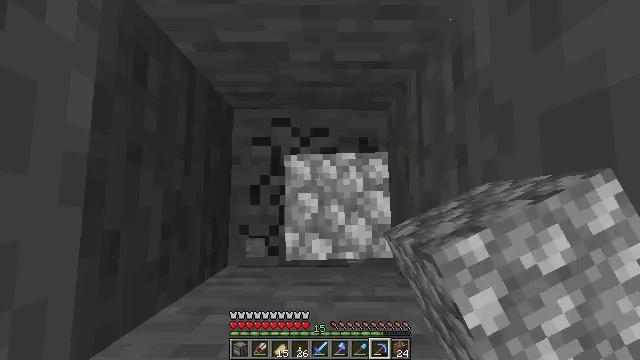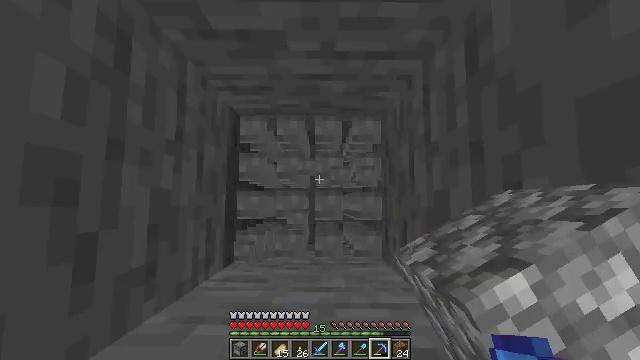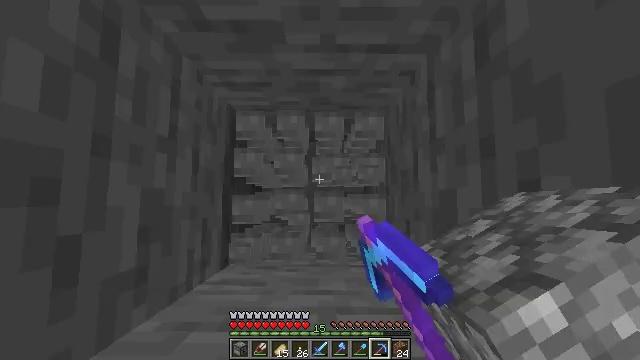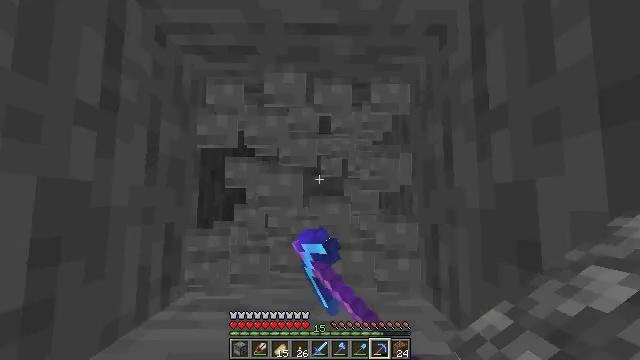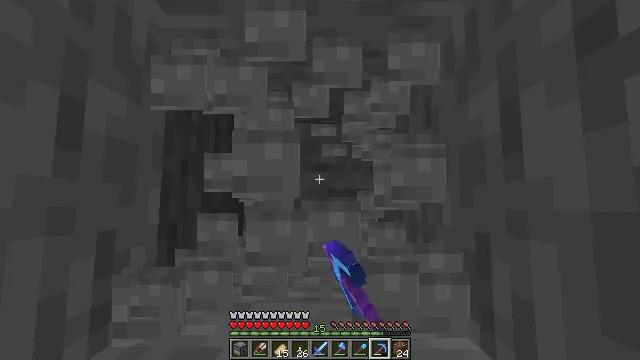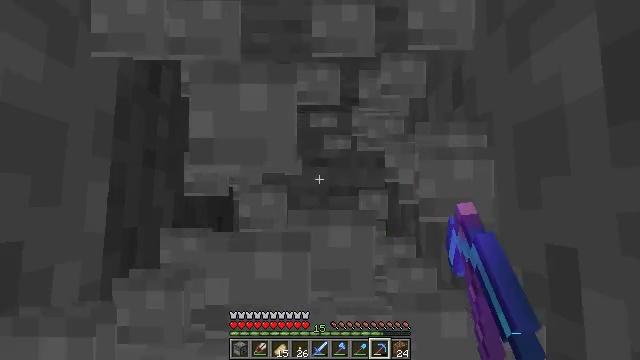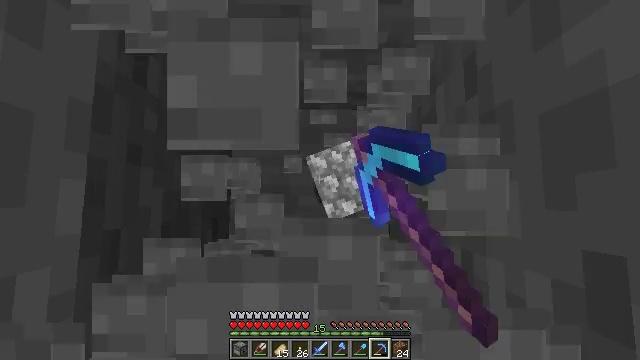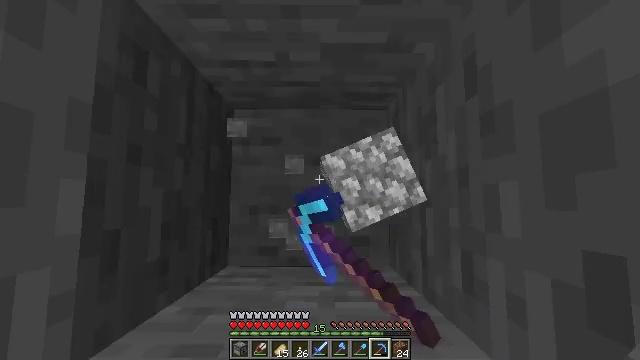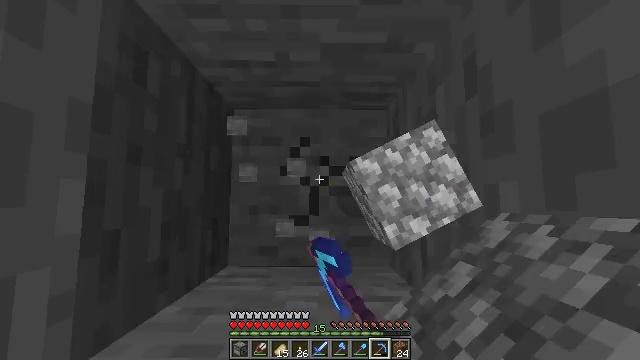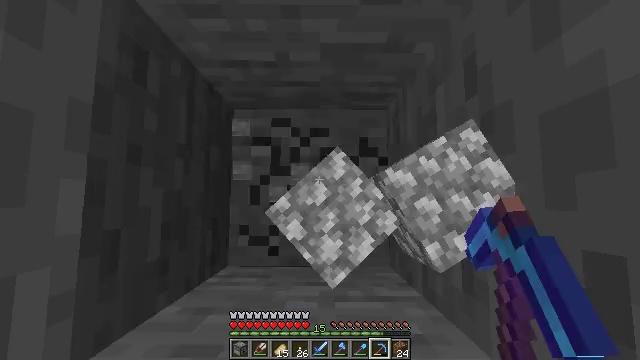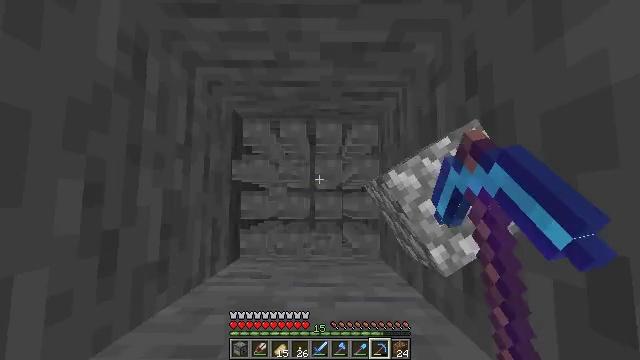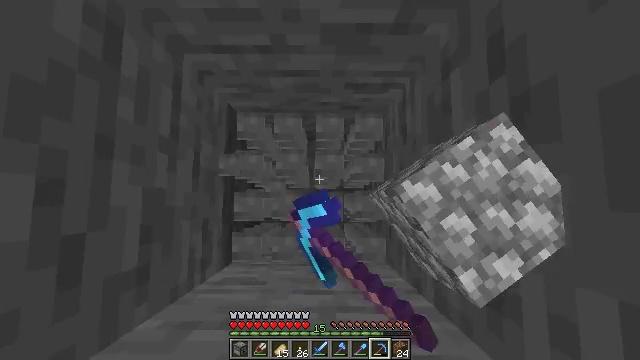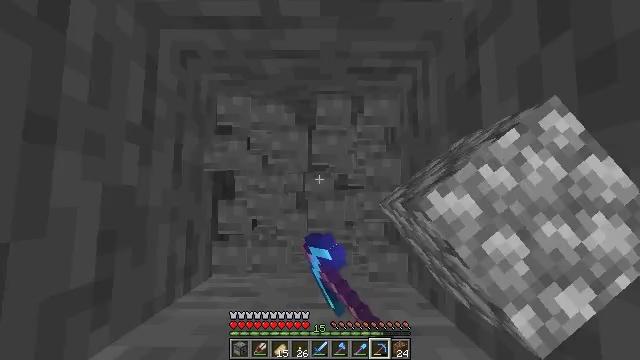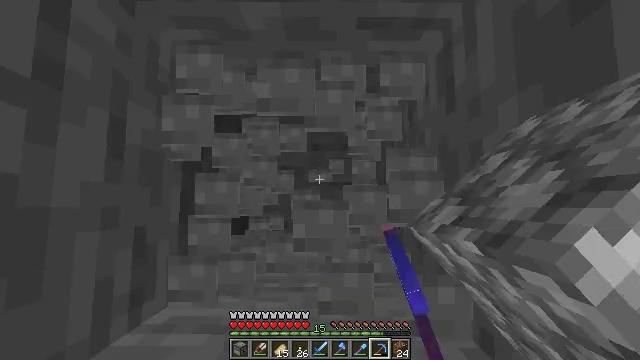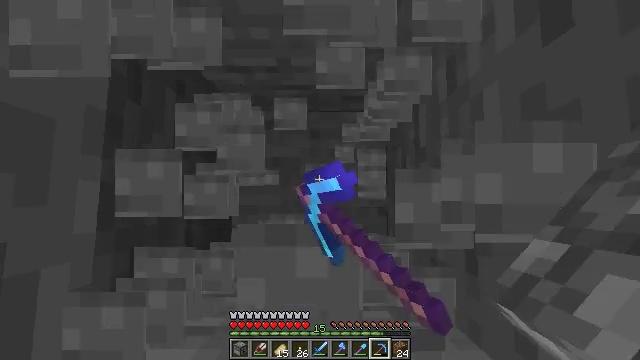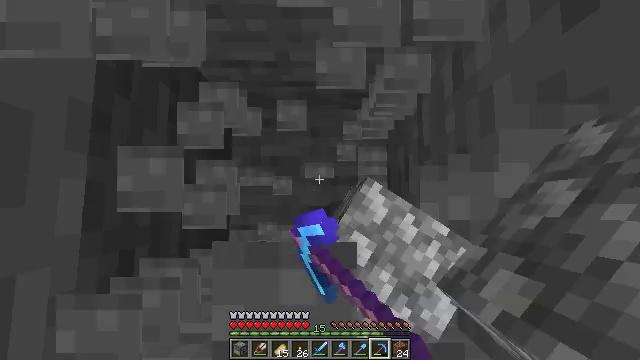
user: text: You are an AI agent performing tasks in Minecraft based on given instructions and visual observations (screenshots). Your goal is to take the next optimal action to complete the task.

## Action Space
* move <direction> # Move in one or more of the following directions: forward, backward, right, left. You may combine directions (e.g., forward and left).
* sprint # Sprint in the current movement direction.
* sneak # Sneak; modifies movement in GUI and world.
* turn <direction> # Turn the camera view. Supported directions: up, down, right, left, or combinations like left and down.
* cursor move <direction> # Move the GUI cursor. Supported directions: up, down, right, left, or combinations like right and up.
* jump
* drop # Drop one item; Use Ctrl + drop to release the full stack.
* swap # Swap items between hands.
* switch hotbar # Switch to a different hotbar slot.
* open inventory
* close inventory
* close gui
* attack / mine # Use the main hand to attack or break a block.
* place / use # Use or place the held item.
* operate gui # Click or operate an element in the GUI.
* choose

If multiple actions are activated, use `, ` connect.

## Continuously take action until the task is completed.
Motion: motion action
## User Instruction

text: Collect stone from the mine.
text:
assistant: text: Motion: attack / mine
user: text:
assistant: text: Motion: attack / mine
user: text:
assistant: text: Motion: attack / mine
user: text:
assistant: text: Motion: attack / mine
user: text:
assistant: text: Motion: attack / mine
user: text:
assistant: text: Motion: attack / mine
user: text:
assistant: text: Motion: attack / mine
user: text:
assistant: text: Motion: attack / mine
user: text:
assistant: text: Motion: attack / mine
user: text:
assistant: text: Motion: attack / mine
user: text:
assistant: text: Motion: attack / mine
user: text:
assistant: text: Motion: attack / mine
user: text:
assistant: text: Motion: attack / mine
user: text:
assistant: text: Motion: attack / mine
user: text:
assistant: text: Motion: attack / mine
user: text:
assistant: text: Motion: attack / mine
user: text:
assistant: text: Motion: attack / mine
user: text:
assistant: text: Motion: attack / mine
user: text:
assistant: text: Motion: attack / mine
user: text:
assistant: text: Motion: attack / mine
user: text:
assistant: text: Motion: attack / mine
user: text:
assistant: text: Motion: attack / mine
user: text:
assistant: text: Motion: attack / mine
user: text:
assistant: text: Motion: attack / mine
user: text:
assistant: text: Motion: attack / mine
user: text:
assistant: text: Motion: attack / mine
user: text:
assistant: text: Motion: attack / mine
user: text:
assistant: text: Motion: attack / mine
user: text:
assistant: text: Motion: attack / mine
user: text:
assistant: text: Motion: attack / mine